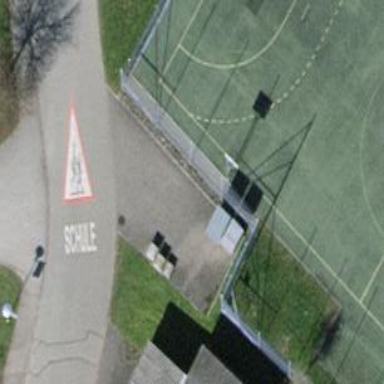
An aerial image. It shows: Recycling container for recycling.